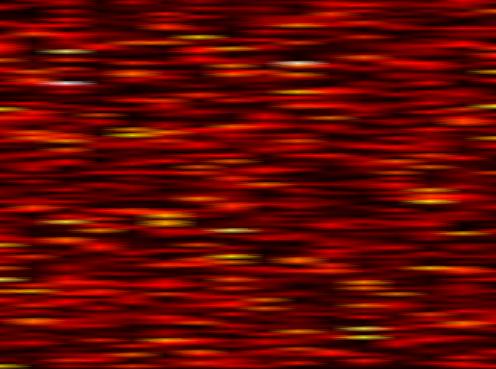
Label: FOFDM